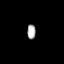
Tissue: prostate
Cell type: T cells
Senescence score: 0.3523
Nuclear area (px): 124
Mean DAPI intensity: 173.379